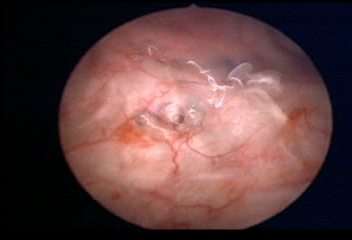
Modality: WLC
Class: Normal mucosa
Bladder cancer association: No